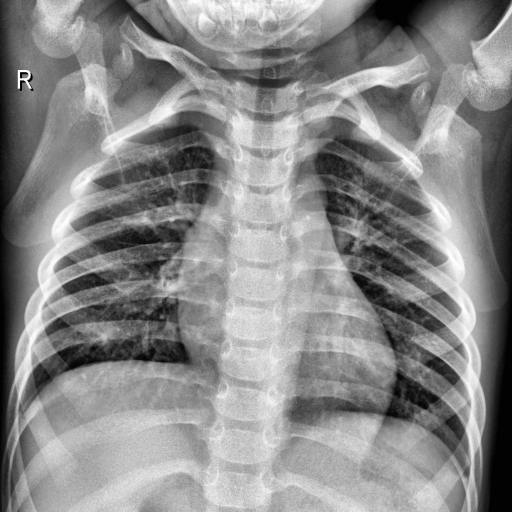
Finding: NORMAL